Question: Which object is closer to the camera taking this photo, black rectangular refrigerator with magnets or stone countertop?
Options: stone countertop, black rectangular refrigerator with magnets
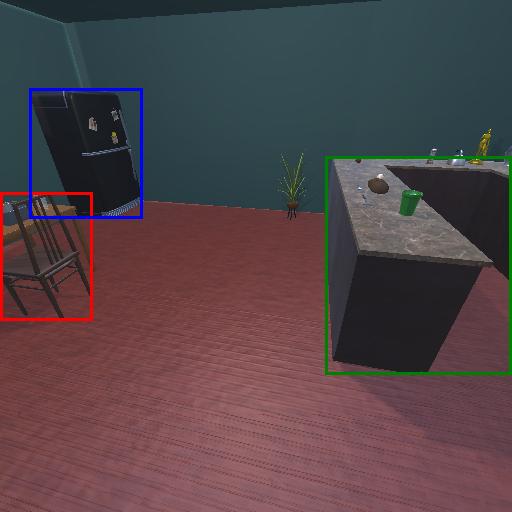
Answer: stone countertop